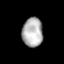
Tissue: lung
Cell type: Endothelial cells
Senescence score: 0.6791
Nuclear area (px): 591
Mean DAPI intensity: 177.218